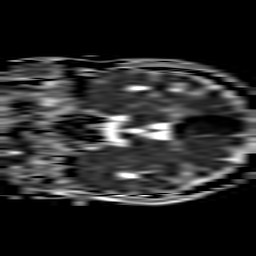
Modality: ADC
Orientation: coronal
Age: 55
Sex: female
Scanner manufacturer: philips
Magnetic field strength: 3 T
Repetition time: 3.08 s
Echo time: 0.076 s